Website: macys
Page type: delivery-shipping
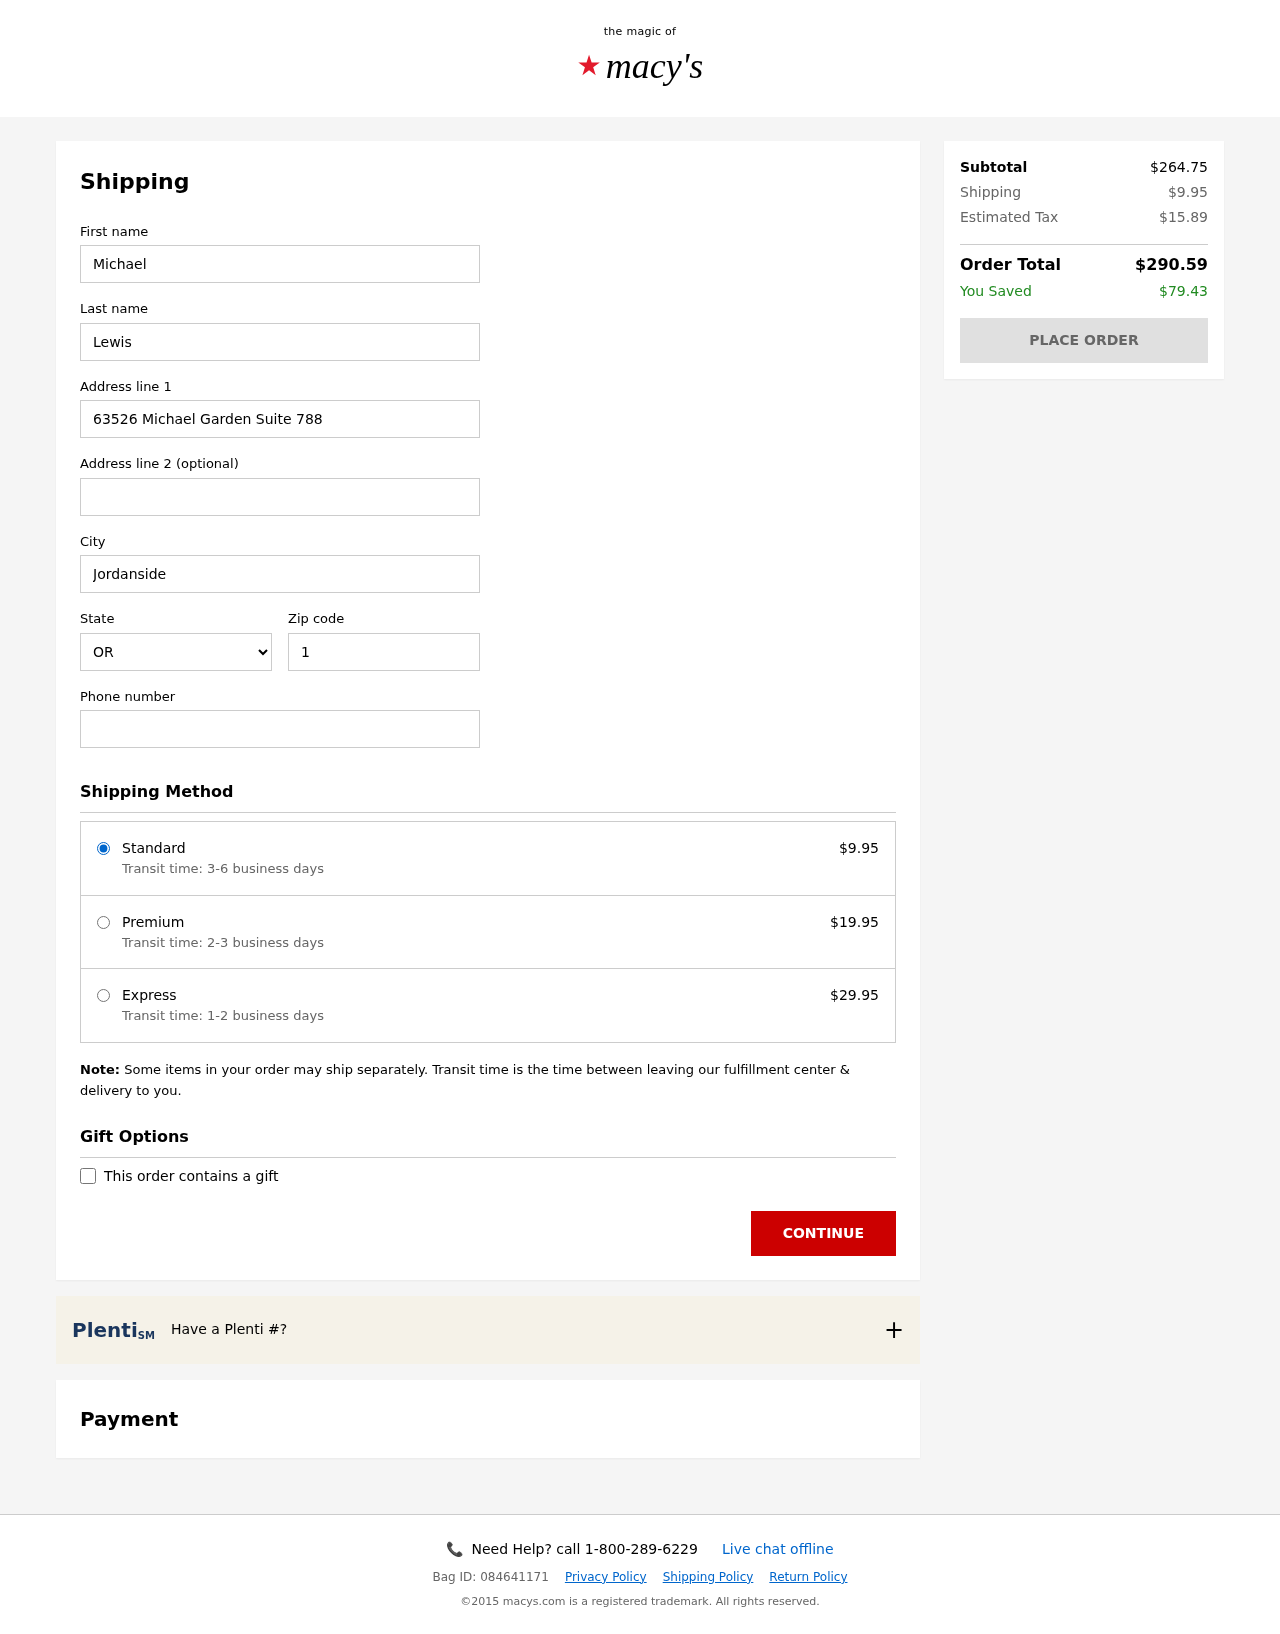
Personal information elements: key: PII_CITY
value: Jordanside
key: PII_FIRSTNAME
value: Michael
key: PII_LASTNAME
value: Lewis
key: PII_PHONE
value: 9957116734
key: PII_POSTCODE
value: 15282
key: PII_STATE_ABBR
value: OR
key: PII_STREET
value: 63526 Michael Garden Suite 788
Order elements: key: ORDER_SHIPPING_COST
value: $9.95
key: ORDER_SHIPPING_PREMIUM
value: $19.95
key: ORDER_SHIPPING_EXPRESS
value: $29.95
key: ORDER_SUBTOTAL
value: $264.75
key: ORDER_TAX
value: $15.89
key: ORDER_TOTAL
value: $290.59
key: ORDER_SAVINGS
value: $79.43